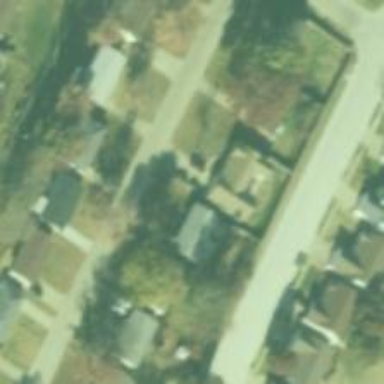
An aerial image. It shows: Residential road.